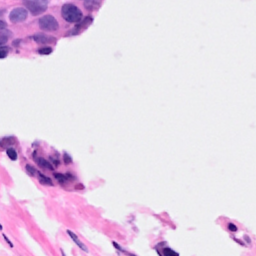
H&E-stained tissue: Breast